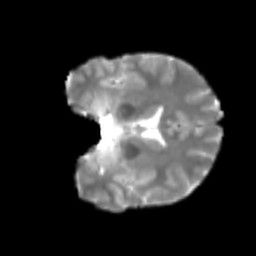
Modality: T2w
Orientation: coronal
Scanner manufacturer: siemens
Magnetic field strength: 3 T
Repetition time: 4 s
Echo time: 0.0594 s